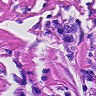
Metastatic tissue present: yes